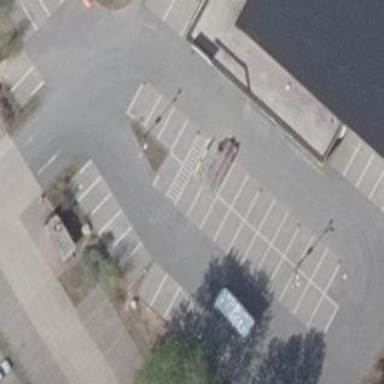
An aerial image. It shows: Asphalt parking aisle along service road.